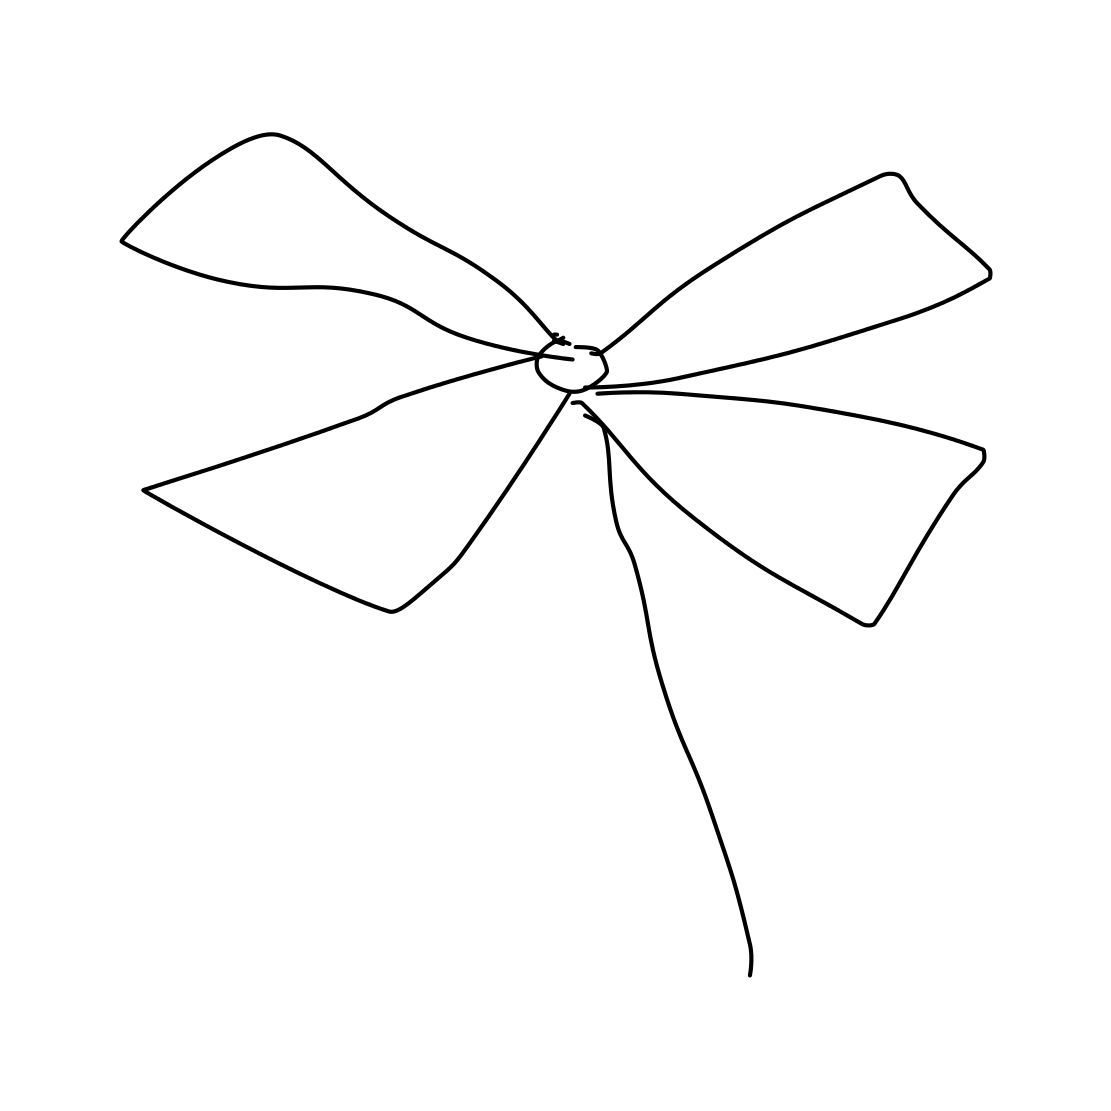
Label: windmill